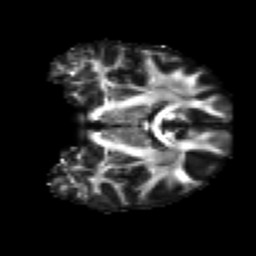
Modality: FA
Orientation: coronal
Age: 26
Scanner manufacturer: siemens
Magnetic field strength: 3 T
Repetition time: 4.52 s
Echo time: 0.084 s